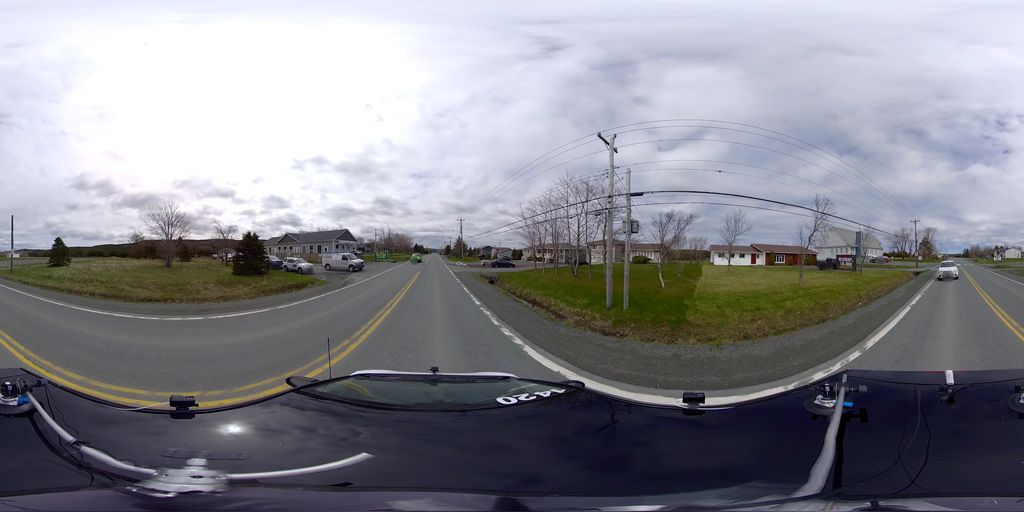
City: st_johns